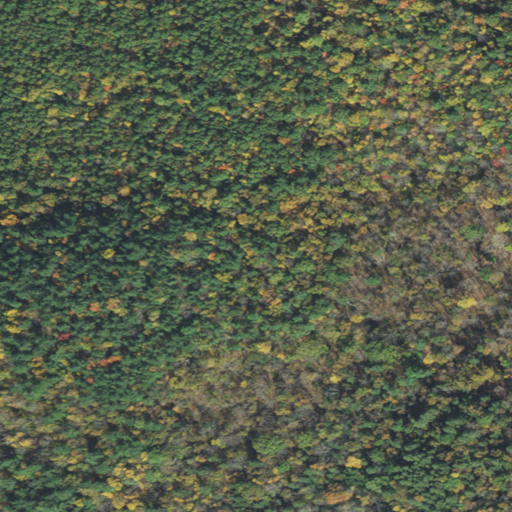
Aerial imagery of mountain in Massachusetts named Houghton Hill containing mixed forest, deciduous forest, evergreen forest, and shrub